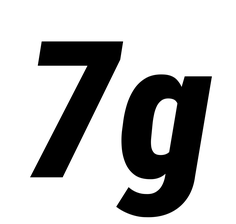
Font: Roboto-Italic_Condensed_Black_Italic